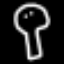
Label: mushroom